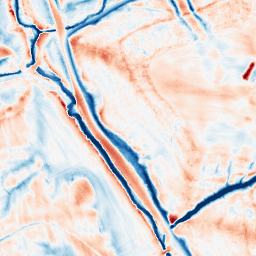
Category: edge_preserving
Decomposition family: guided
Decomposition parameters: radius: 8
eps: 0.001
Upsampling method: sinc_hamming
Upsampling parameters: scale: 2
kernel_size: 16
Upsampling scale: 2